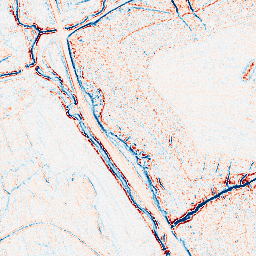
Category: edge_preserving
Decomposition family: bilateral
Decomposition parameters: d: 5
sigma_color: 100
sigma_space: 100
Upsampling method: cubic_mitchell
Upsampling parameters: scale: 2
Upsampling scale: 2